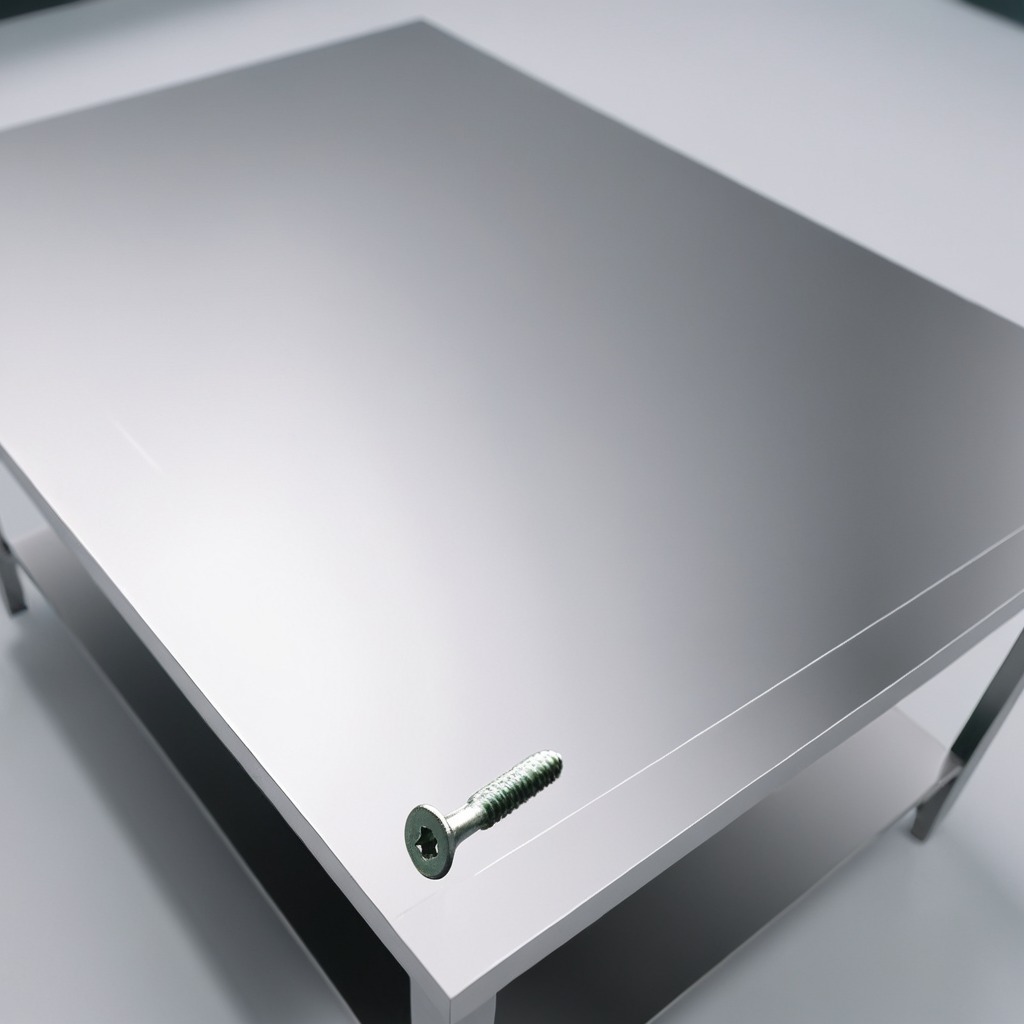
A metal screw is lying on a stainless steel table in a high-end prototyping lab.